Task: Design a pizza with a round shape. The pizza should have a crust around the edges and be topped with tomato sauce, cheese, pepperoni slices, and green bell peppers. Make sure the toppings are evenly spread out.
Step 481:
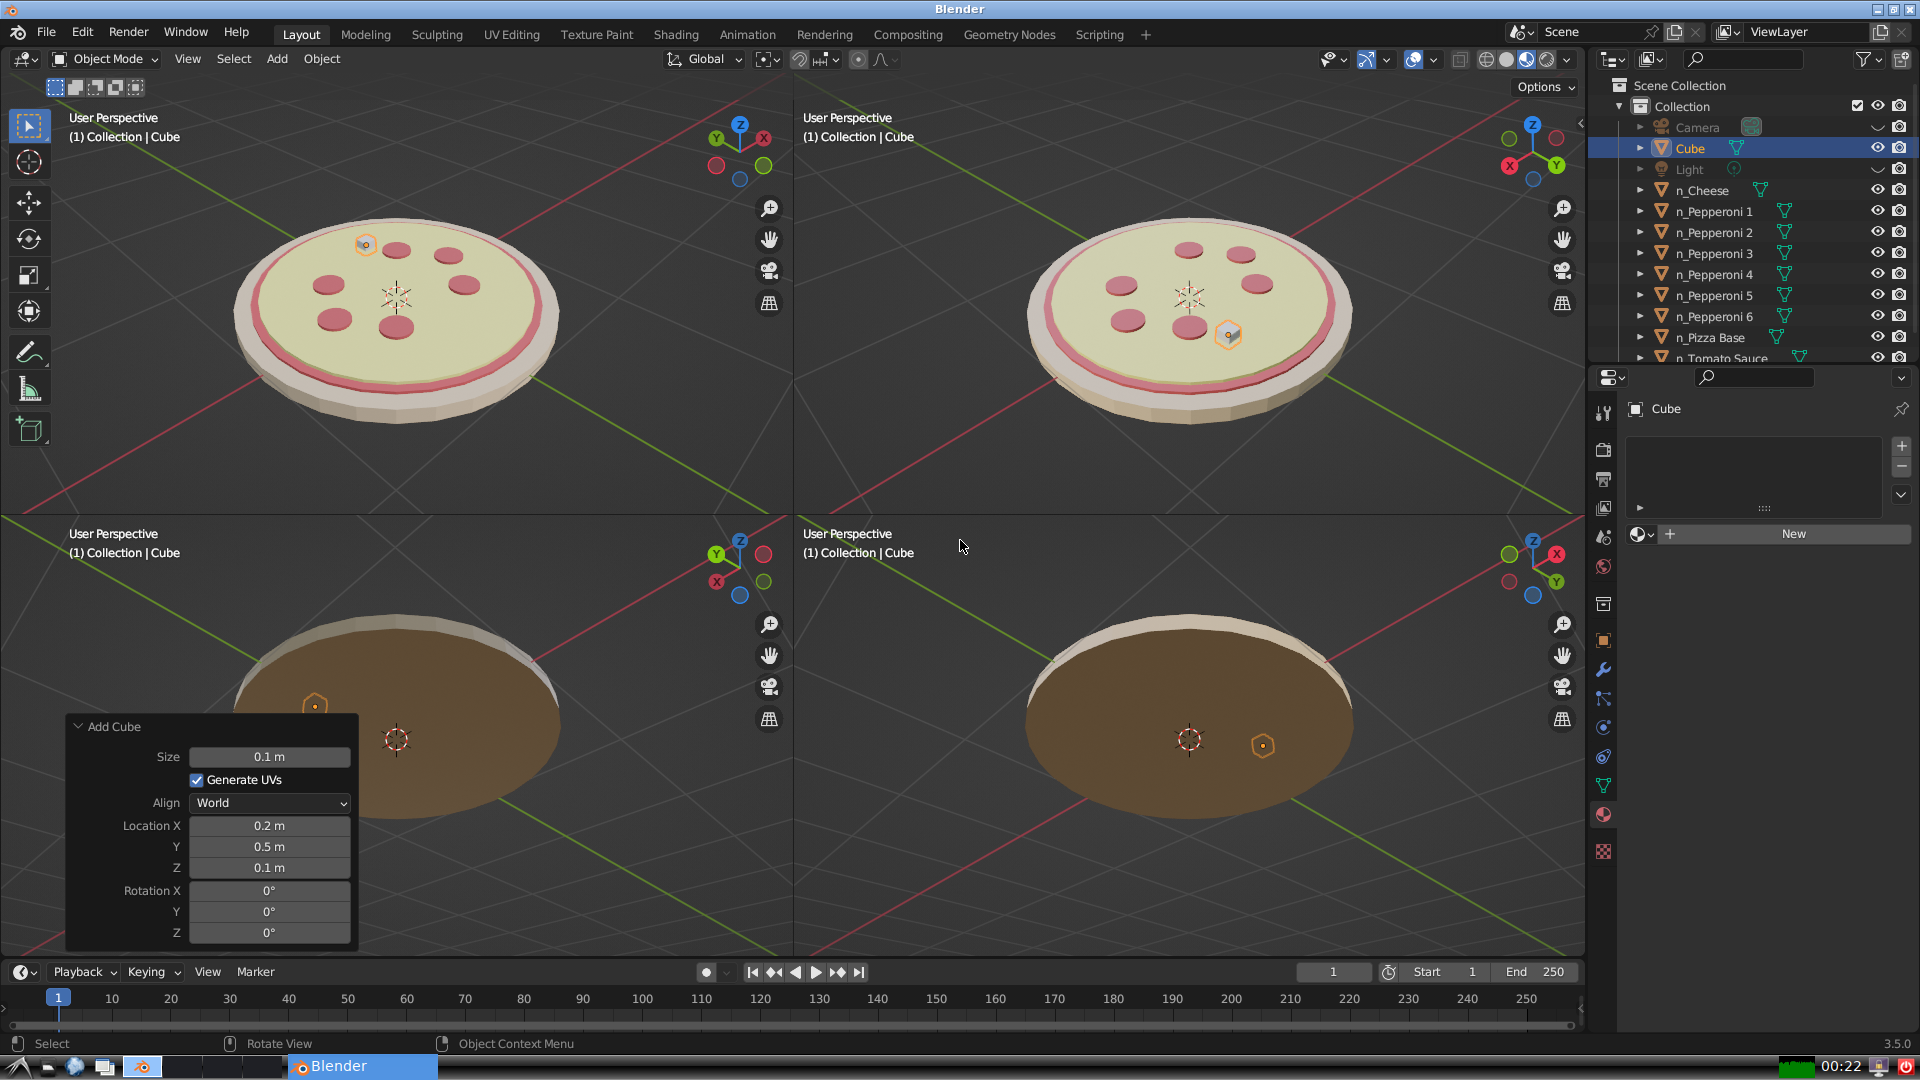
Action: {"key_press": ['Ctrl, Home']}